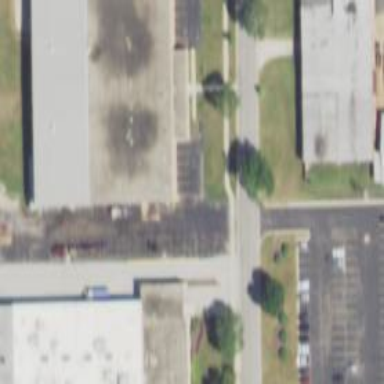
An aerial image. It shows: Warehouse.